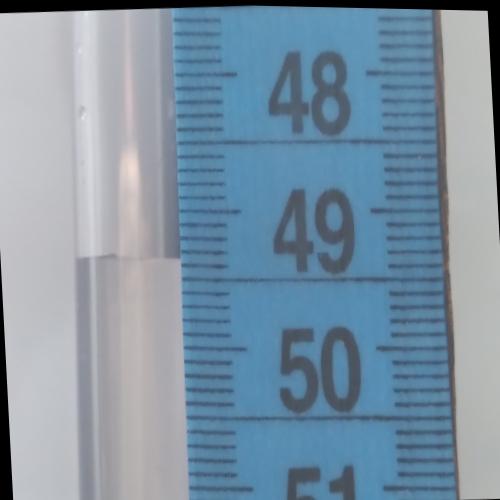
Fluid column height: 49.3 cm